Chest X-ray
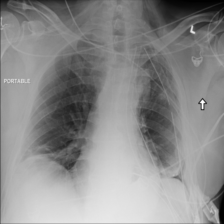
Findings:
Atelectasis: positive
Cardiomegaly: negative
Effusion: negative
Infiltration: negative
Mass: negative
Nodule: negative
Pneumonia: negative
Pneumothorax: positive
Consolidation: negative
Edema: negative
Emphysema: positive
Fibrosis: negative
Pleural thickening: negative
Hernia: negative